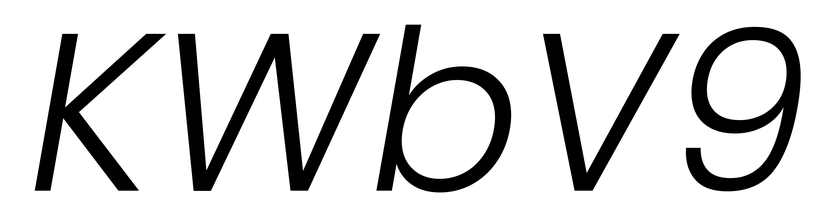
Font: Poppins-LightItalic